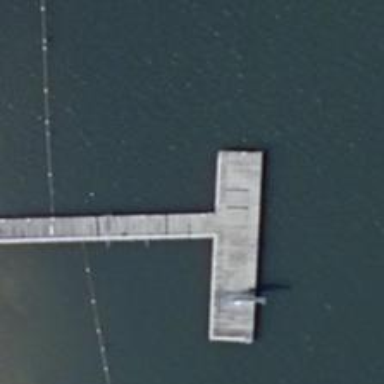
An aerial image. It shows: Man-made pier.